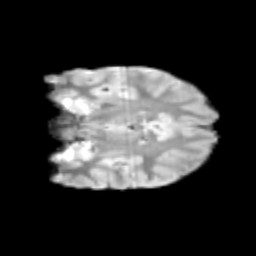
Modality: T2w
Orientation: coronal
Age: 9
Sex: female
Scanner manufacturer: siemens
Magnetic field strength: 3 T
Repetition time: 3.8 s
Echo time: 0.07 s